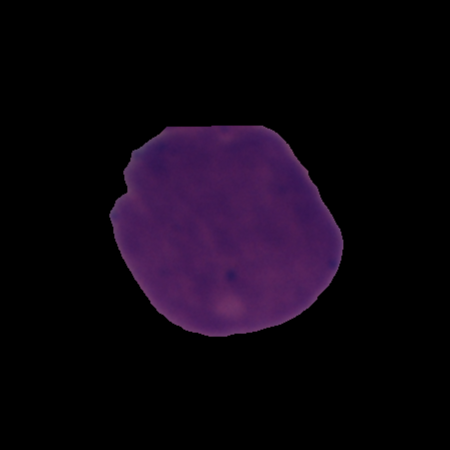
Label: cancer